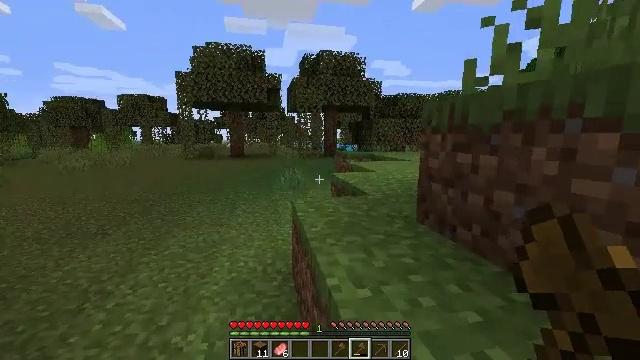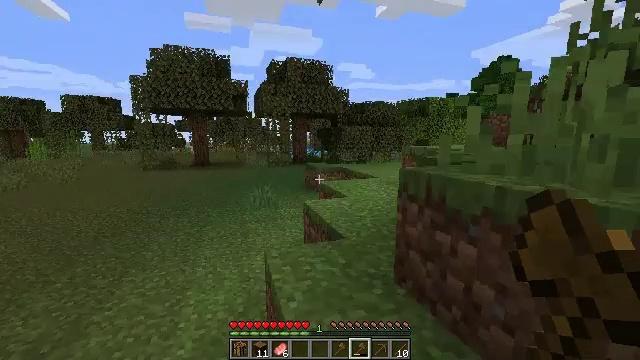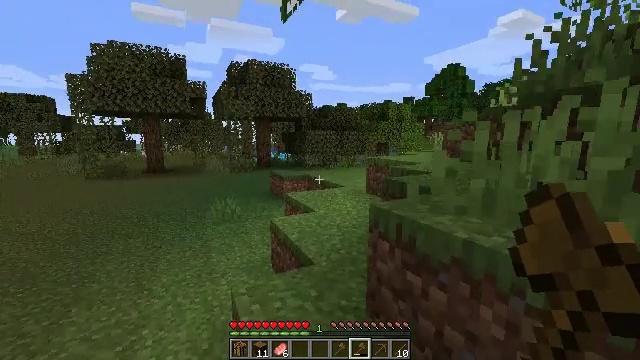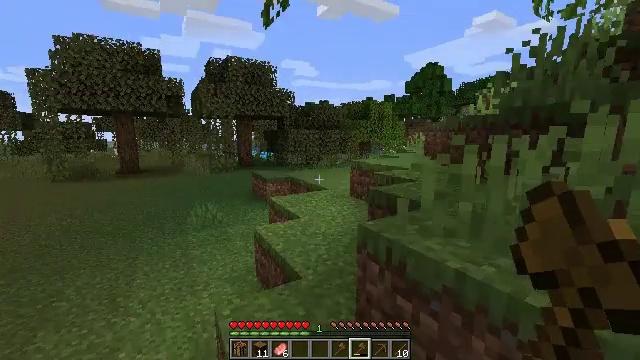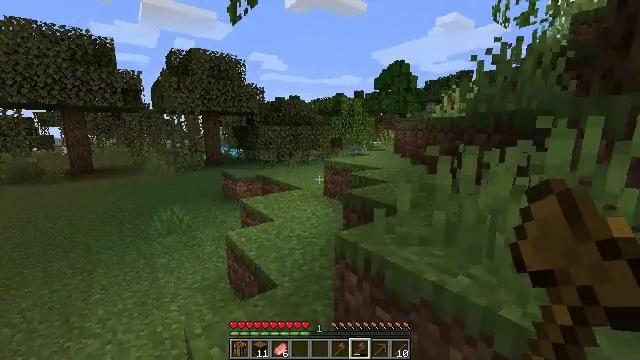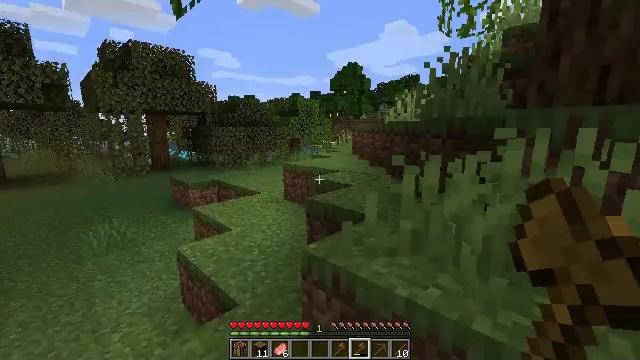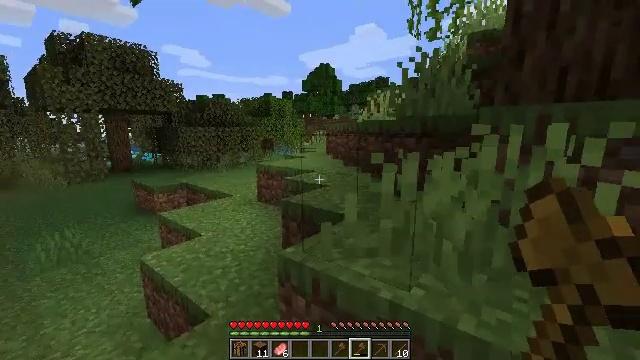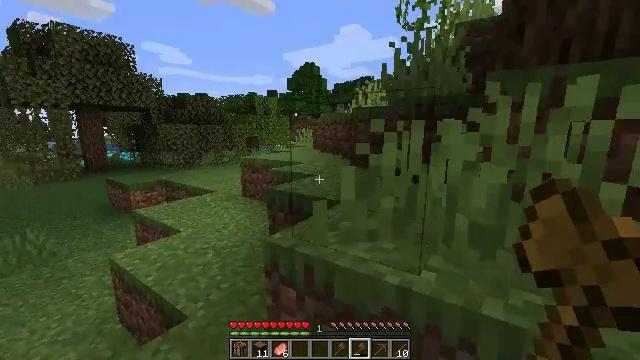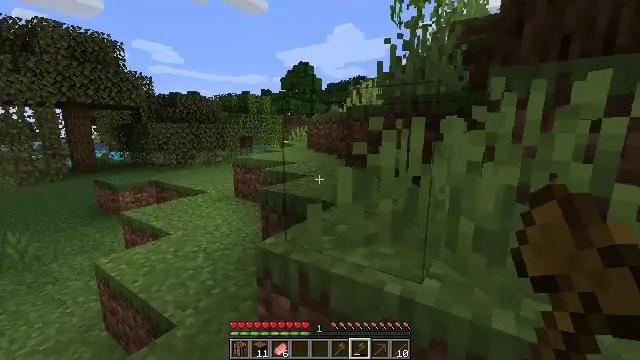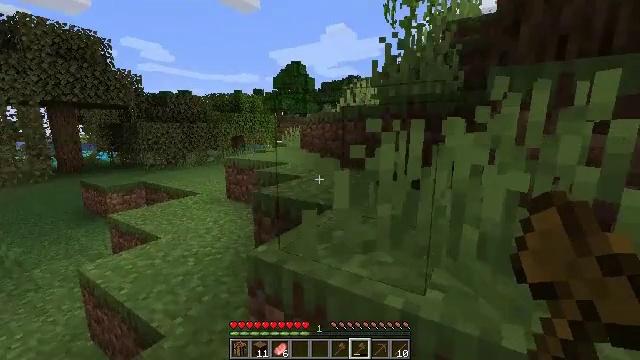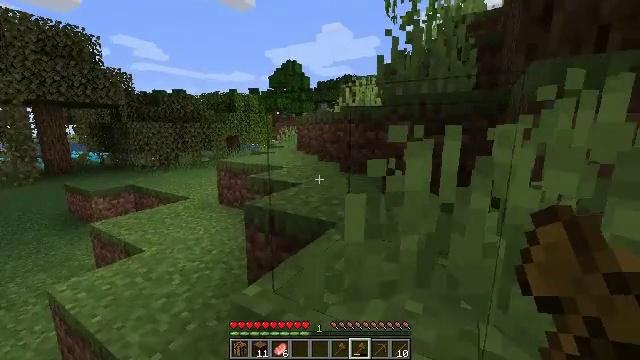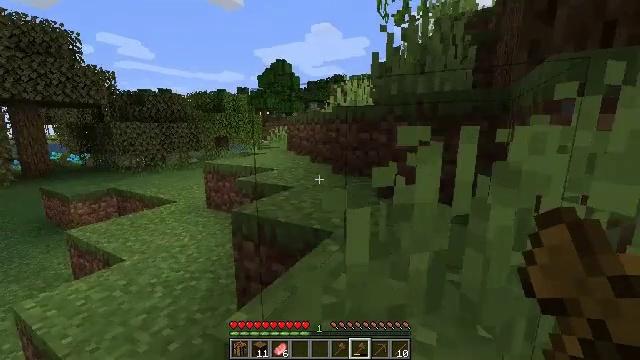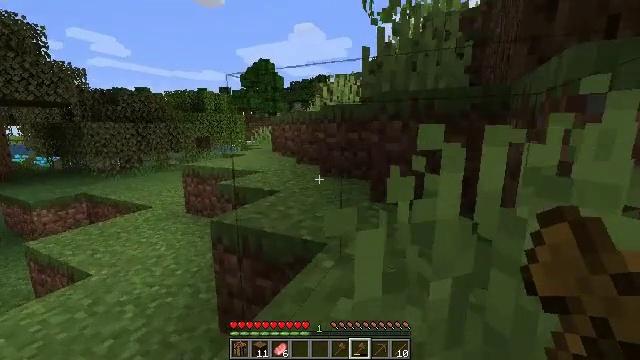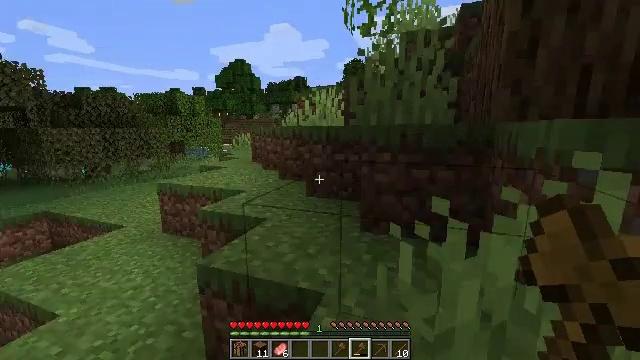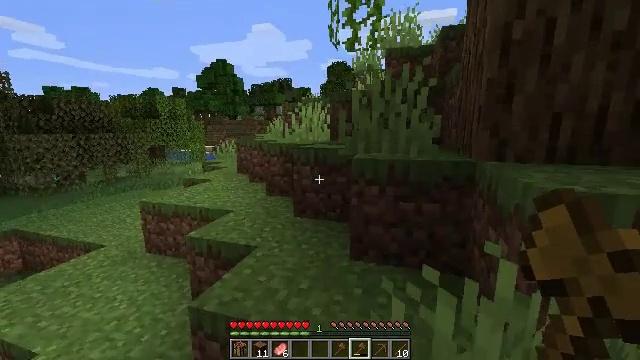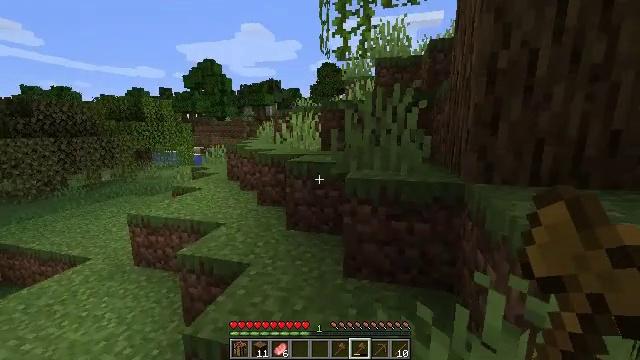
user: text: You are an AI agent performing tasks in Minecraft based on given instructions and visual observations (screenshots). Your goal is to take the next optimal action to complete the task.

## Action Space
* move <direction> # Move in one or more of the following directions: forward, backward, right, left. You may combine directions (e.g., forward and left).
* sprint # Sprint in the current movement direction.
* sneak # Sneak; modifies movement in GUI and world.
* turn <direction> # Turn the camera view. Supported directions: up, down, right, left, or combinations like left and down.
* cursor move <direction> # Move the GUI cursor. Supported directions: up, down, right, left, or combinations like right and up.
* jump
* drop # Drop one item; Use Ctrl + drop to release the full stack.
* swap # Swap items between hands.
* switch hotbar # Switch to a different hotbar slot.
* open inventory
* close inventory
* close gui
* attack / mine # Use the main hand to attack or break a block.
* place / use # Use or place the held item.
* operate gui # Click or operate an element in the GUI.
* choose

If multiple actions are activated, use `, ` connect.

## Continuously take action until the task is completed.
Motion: motion action
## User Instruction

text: Attack the clay block to obtain it.
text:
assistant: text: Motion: move forward, turn right, jump
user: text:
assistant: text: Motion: move forward, turn right, jump
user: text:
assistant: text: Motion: move forward and move right, turn right, jump
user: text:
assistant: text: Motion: move forward and move right, turn right and down
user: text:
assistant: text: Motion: move forward and move right, turn right
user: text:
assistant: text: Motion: move forward and move right, turn right
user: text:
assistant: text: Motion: move forward, turn right
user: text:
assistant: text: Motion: move forward, turn right
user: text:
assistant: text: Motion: move forward, turn right
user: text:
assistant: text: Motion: move forward
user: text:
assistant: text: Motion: move forward, turn right
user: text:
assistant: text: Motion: move forward, turn right
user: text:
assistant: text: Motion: move forward, turn right, jump
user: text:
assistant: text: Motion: move forward, turn right, jump
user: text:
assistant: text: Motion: move forward, turn right, jump
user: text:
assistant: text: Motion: move forward and move right, jump
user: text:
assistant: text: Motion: move forward and move right
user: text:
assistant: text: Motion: move forward and move right
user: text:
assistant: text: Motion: move forward and move right
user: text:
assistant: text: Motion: move forward
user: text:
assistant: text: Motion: move forward
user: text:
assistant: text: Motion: move forward
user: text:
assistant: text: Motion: move forward
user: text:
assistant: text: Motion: move forward, turn right
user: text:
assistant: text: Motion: move forward, turn right
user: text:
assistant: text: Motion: move forward
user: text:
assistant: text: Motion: move forward, turn left and up
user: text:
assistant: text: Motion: move forward, turn left
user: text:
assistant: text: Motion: move forward
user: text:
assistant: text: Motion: move forward and move left